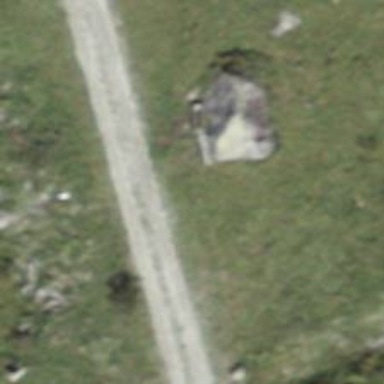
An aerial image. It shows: Brown bench in the vicinity.